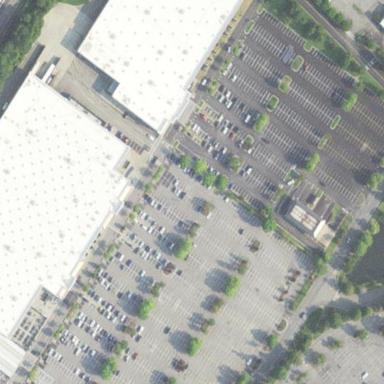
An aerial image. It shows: Retail area.